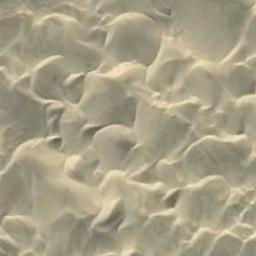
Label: desert